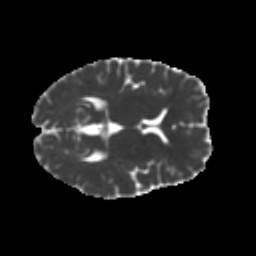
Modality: MD
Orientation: axial
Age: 30
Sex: female
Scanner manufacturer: ge
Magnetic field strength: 3 T
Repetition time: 7.8 s
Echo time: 0.0606 s